Question: I have a bindinglist of keyvaluepair filled dynamicaly.
'''
BindingList<KeyValuePair<int, string>> Homelist = new BindingList<KeyValuePair<int, string>>();
foreach (ListItem item in listBox2.Items)
{
Homelist.Add(new KeyValuePair<int, string>(item.Id, item.Name));
}
'''
The list has key(id) and value(text) as shown

I want to sort the first 5 items asc and then the rest items also asc.the sorting must be by value and not by key.
example: if I have the values : 4,5,8,7,6,10,9,3,2,1,22 the sorting result must be 4,5,6,7,8 ,1,2,3,9,10,22.Any idea?
solved answer:
'''
public int Compare(KeyValuePair<int,string> a, KeyValuePair<int,string> b)
{
return a.Value.CompareTo(b.Value);
}
List<keyvaluepair><int,>> Playinglist = new List<keyvaluepair><int,>>();
for (int i = 0; i < 5; i ++)
{
Playinglist.Add(Homelist[i]);
}
Playinglist.Sort(Compare);
List<keyvaluepair><int,>> Benchlist = new List<keyvaluepair><int,>>();
for (int i = 5; i < Homelist.Count(); i++)
{
Benchlist.Add(Homelist[i]);
}
Benchlist.Sort(Compare);
//union 2 lists
var unionedList = new List<keyvaluepair><int,>>();
unionedList.AddRange(Playinglist.Union(Benchlist));
Homelist.Clear();
for (int i = 0; i < unionedList.Count(); i++)
{
Homelist.Insert(i, unionedList[i]);
}
game.GetHomelist = Homelist;
'''
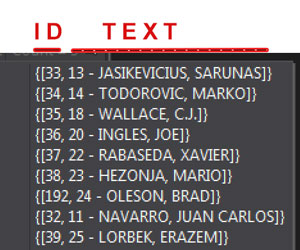
Answer: The idea that Tony Hopkinson said is to chop the list into two. Sort them separately and then join them back togther.After that clear the bindlist and filled from the join list. Sorting can be applied only in List<> and not to the BindLists<>.The answere is in edited question